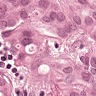
Metastatic tissue present: yes